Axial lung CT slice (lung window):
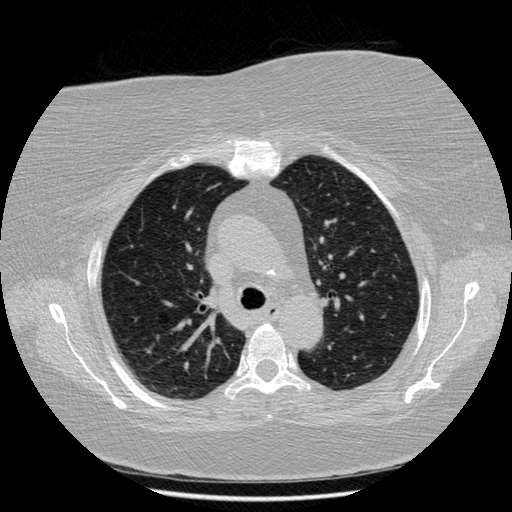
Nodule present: yes
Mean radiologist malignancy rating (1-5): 3